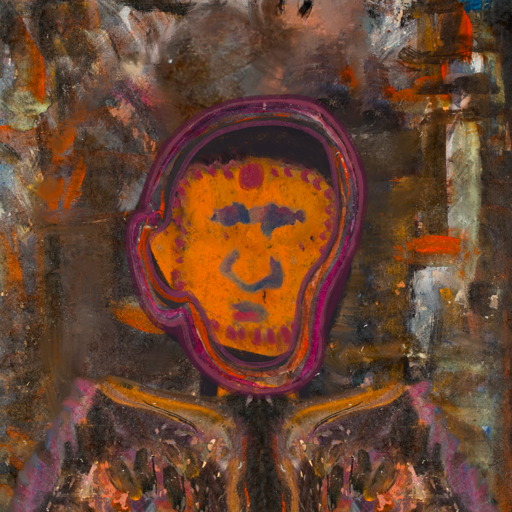
Background: GypsyQueen, Head And Neck Front: Doll, Face Front: In_The_Sun, Bust: Gypsy_Queen, Hair Front: Hypocrite, Head Accessory: Blank, Second Necklace: Blank, Necklace: Blank, Baby: Blank